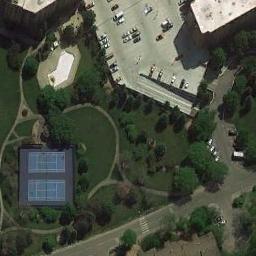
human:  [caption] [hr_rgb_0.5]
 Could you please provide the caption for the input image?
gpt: The tennis court is on the grass next to some trees and parking lot .

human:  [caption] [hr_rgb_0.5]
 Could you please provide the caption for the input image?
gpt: Many trees are near the tennis courts .

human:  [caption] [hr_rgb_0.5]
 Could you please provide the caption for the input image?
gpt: Tennis court on the lawn next to the parking lot and the road .

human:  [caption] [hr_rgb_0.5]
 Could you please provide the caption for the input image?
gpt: There are three tennis courts and four swimming pools .

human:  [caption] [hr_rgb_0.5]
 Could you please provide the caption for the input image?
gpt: There are some green trees around the tennis court .